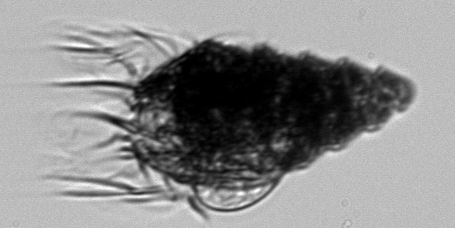
Label: Laboea_strobila